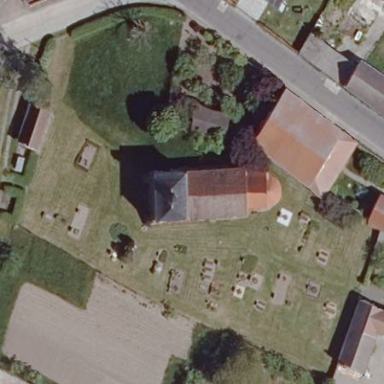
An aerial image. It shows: Cemetery.